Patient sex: M
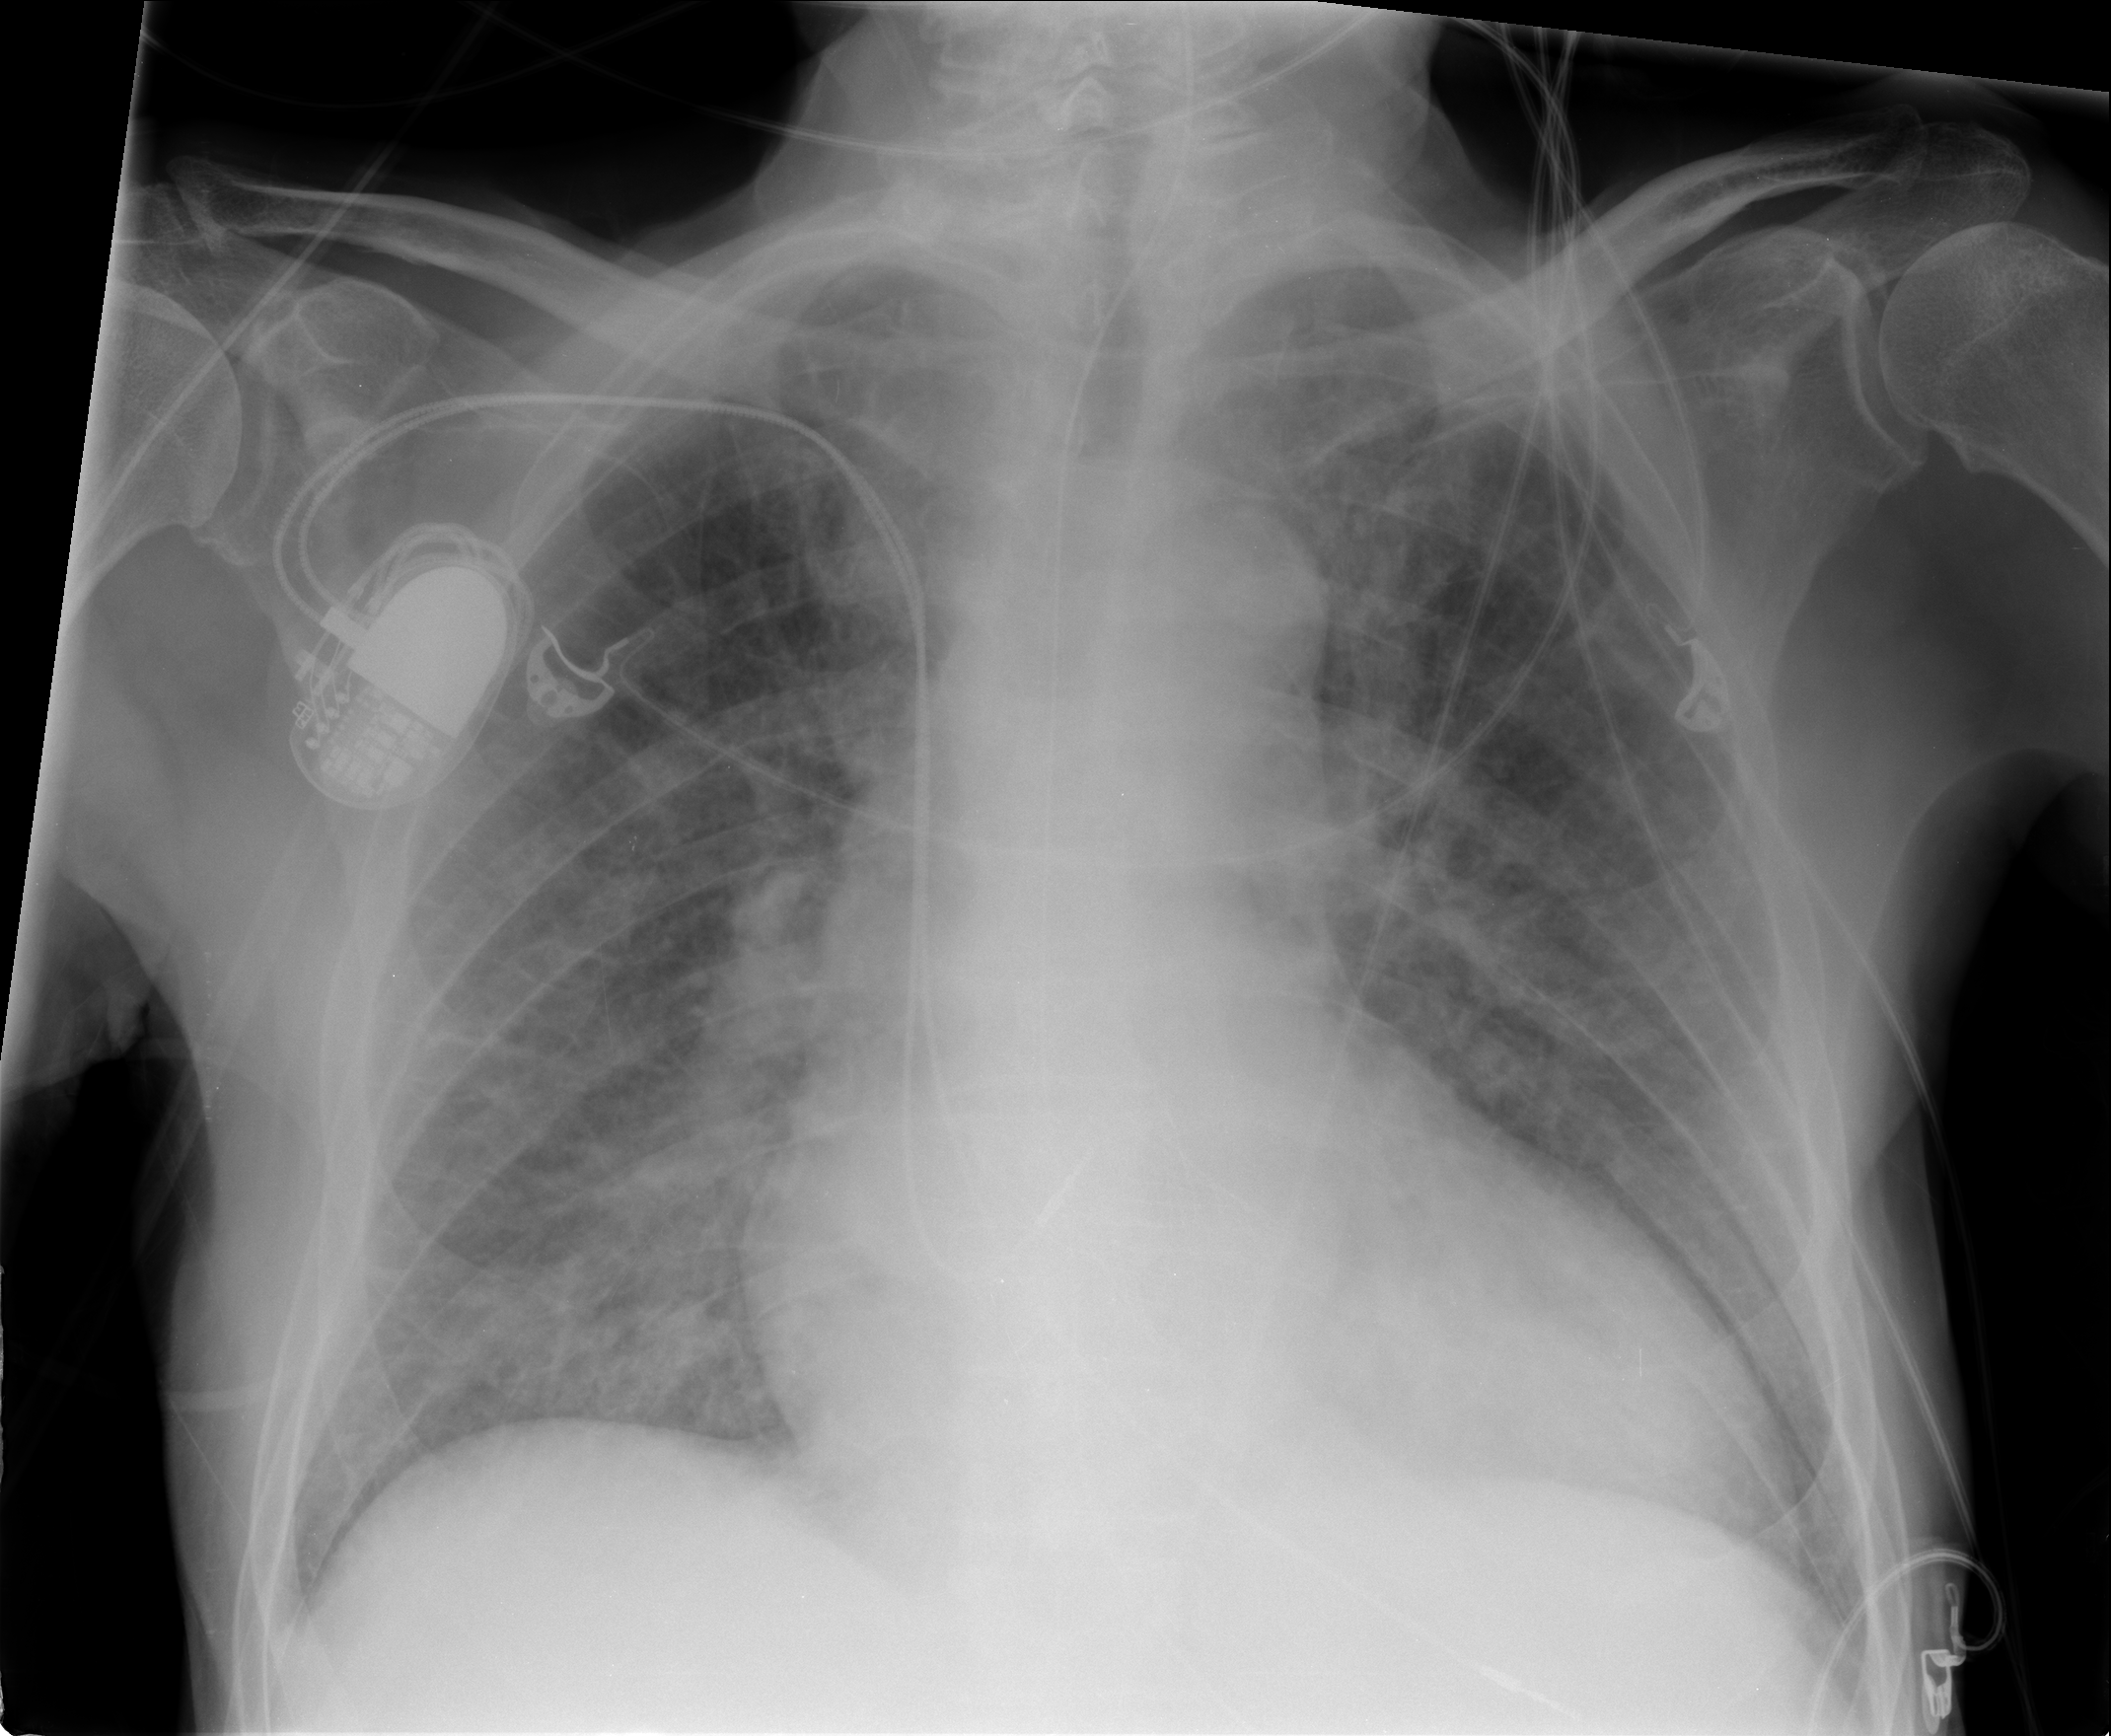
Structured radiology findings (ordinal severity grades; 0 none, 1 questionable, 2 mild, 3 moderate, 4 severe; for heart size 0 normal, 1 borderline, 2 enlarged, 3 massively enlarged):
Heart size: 2
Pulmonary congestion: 2
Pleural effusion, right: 0
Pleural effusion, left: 0
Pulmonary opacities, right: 2
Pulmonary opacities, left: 2
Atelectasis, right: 0
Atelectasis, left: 0